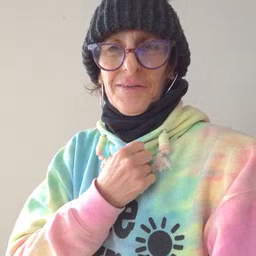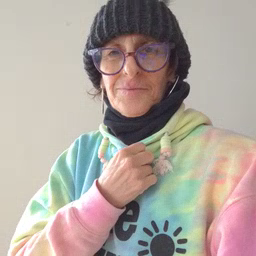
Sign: underwear